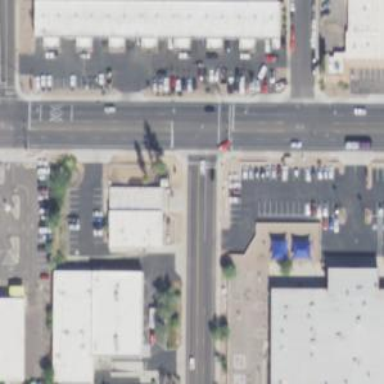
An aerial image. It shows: Solid stop line on the road marking.